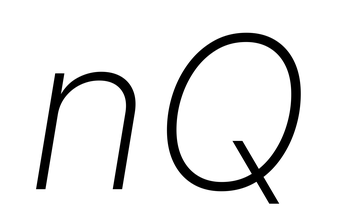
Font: Inter-Italic_ExtraLight_Italic